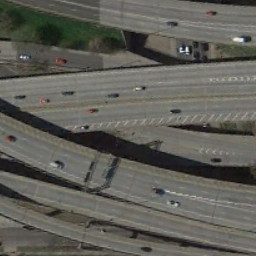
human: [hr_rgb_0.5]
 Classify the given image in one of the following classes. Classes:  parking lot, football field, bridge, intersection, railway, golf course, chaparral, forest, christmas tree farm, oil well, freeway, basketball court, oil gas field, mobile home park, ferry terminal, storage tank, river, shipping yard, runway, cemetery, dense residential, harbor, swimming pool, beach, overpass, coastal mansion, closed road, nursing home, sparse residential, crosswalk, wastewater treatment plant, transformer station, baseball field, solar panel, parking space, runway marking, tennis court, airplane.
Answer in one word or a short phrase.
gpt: overpass